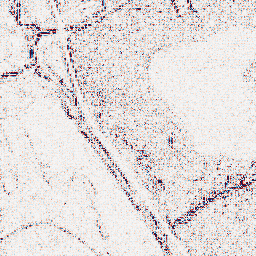
Category: wavelet
Decomposition family: wavelet_reverse_biorthogonal
Decomposition parameters: wavelet: rbio1.3
level: 1
Upsampling method: bicubic
Upsampling parameters: scale: 2
Upsampling scale: 2